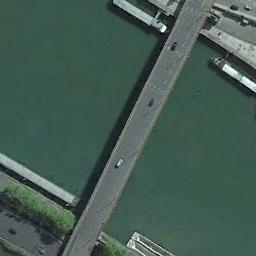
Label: bridge